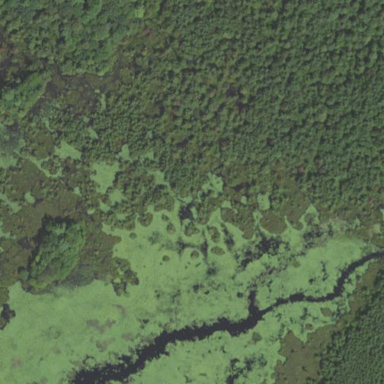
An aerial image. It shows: Bog wetland area.